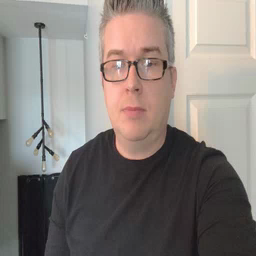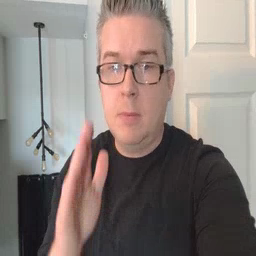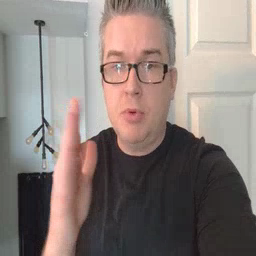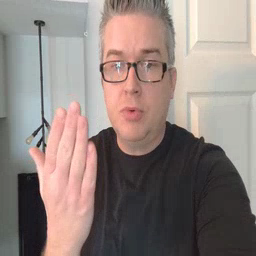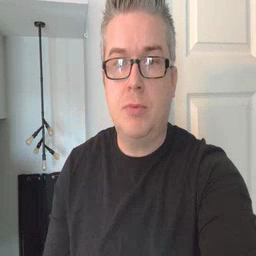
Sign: book